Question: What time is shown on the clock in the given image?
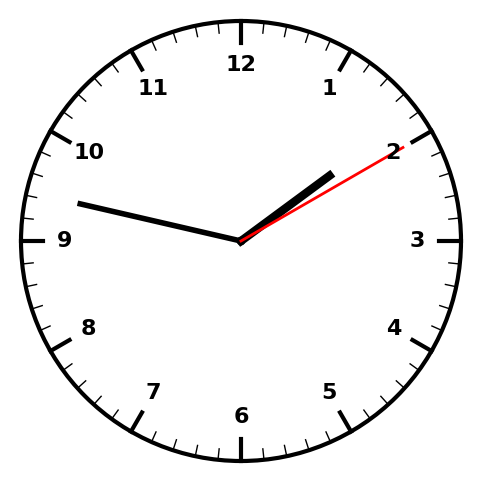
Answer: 01:47:10